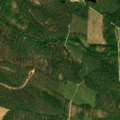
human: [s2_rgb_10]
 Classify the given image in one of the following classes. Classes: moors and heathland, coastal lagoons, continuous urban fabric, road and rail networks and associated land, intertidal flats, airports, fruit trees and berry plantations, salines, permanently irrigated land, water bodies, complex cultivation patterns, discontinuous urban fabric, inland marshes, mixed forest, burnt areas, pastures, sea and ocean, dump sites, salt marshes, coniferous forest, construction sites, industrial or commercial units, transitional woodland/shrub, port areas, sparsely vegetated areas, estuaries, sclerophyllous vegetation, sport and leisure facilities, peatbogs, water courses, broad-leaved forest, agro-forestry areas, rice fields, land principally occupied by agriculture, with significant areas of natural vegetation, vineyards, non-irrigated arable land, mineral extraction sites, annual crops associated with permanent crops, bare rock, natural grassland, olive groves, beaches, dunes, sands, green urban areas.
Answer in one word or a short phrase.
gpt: coniferous forest, transitional woodland/shrub